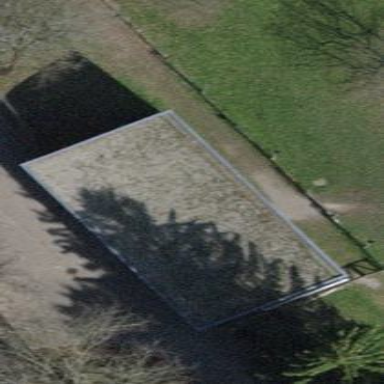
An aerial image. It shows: Shed building.